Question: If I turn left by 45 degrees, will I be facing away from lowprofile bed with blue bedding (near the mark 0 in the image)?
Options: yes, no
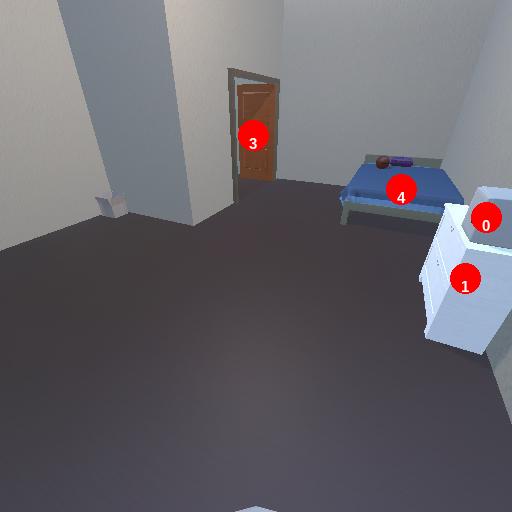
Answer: yes